Question: After setting 'setShowHover' true, how do I create the tooltip? Right now it is a blank tooltip.
'''
ListGridField exportField = new IconField(FIELD_EXPORT, REDO_ICON.jpg, EXPORT_CUSTOM_GROUP_HANDLER);
exportField.setShowHover(true);
'''
Tried 'exportField.setPrompt("a tooltip message");', but this did not give every single icon a tooltip when i mouse over it.
This a picture showing the tooltip is blank when i hover over the blue-pointer button, the message "a tooltip message" only appear when I hover over the very top blue-pointer button. I want it to show a tooltip for every blue-pointer button.

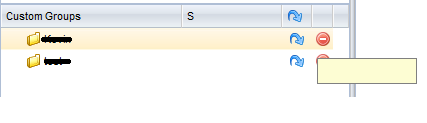
Answer: 'exportField.setHoverCustomizer()'
Try this one
'''
ListGrid grid = new ListGrid();
grid.setCanHover(true);
grid.setShowHover(true);
...
exportField.setHoverCustomizer(new HoverCustomizer() {
@Override
public String hoverHTML(Object value, ListGridRecord record, int rowNum, int colNum) {
// you can customize the prompt and can get the values from current record also
return "a tooltip message";
}
});
'''